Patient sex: F
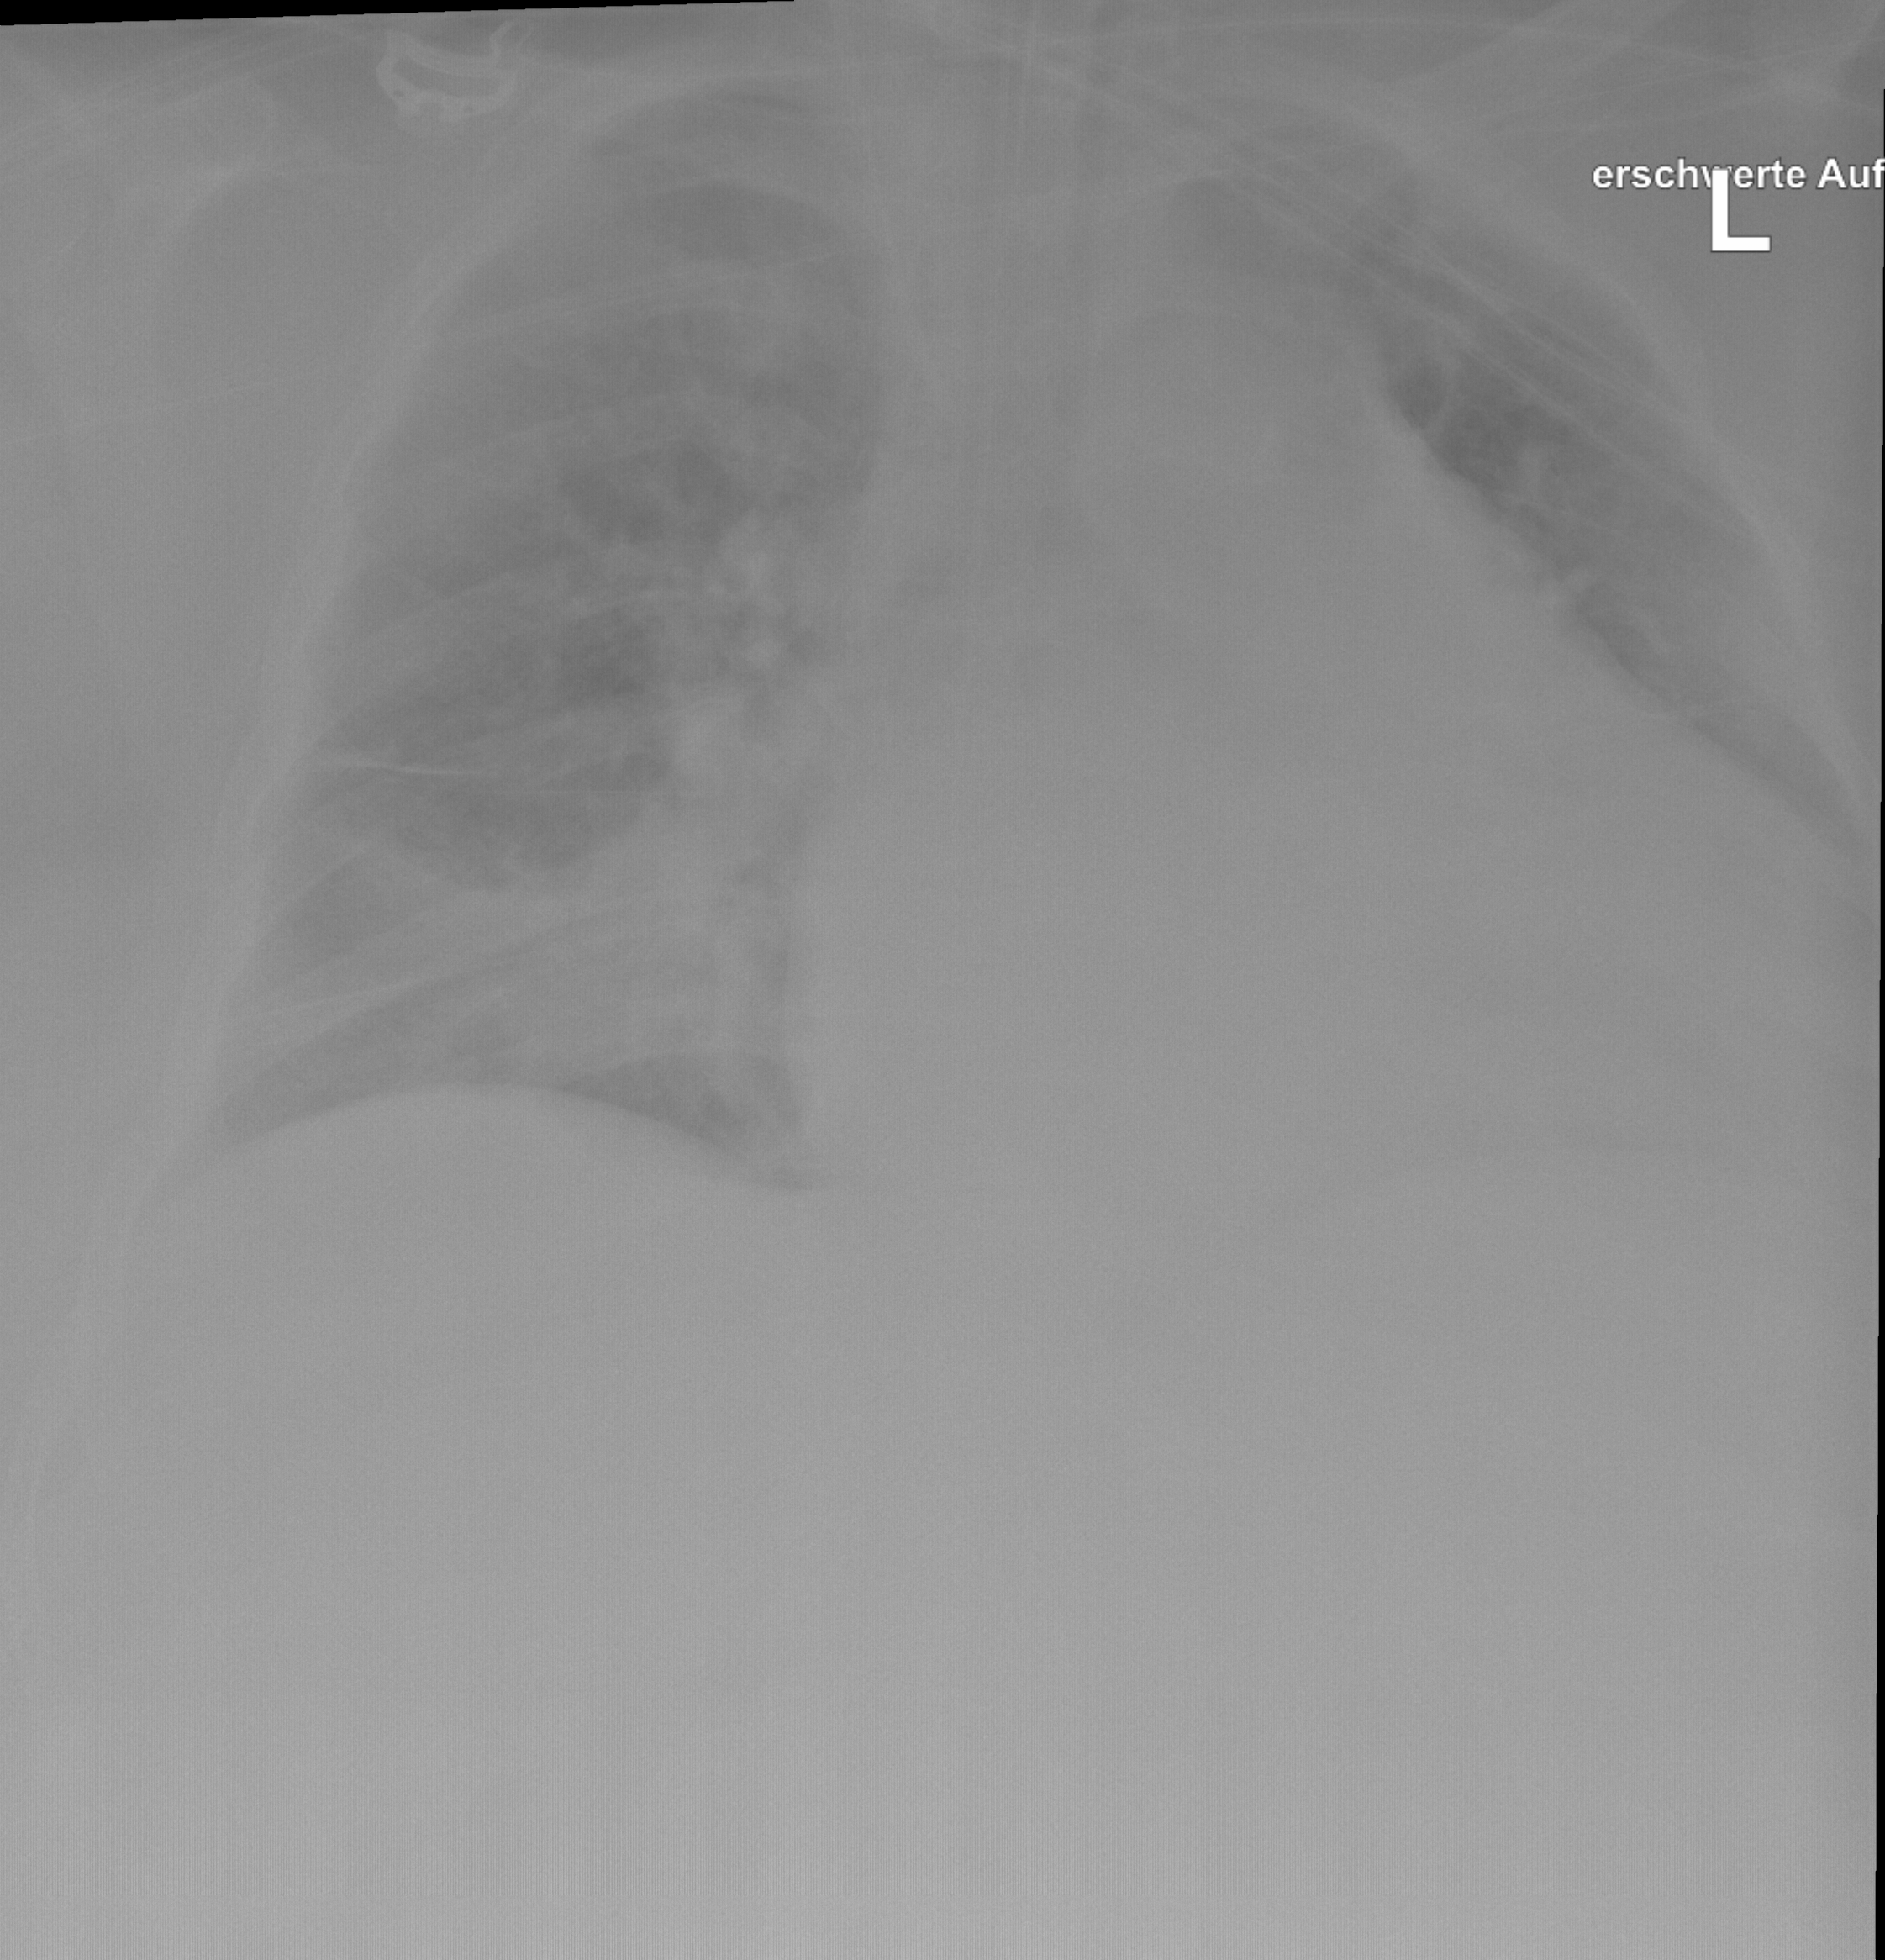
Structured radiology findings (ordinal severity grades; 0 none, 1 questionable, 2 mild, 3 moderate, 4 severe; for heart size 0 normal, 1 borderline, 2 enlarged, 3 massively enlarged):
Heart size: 2
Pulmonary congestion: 2
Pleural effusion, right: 2
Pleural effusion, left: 1
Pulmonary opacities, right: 2
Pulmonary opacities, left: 0
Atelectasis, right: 2
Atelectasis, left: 0